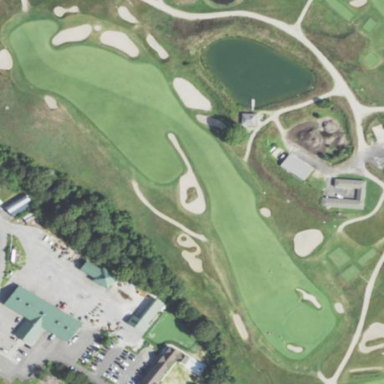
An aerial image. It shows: Area with grass used as rough in golf course.